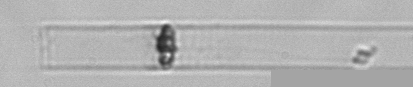
Label: Dactyliosolen_blavyanus